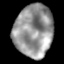
Tissue: lung
Cell type: Epithelial cells
Senescence score: 0.15
Nuclear area (px): 1981
Mean DAPI intensity: 149.678